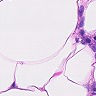
Metastatic tissue present: no